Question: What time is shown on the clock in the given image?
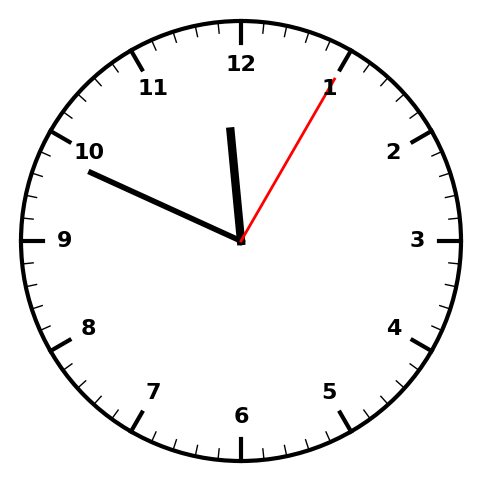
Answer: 11:49:05